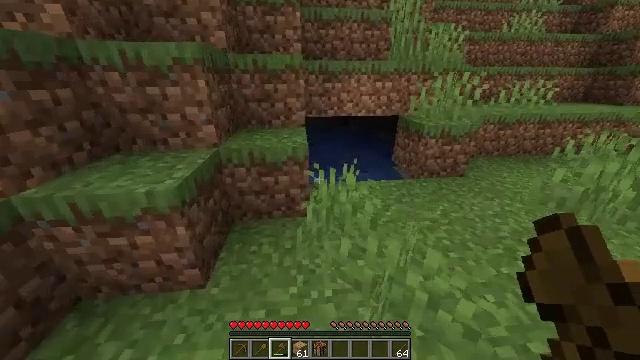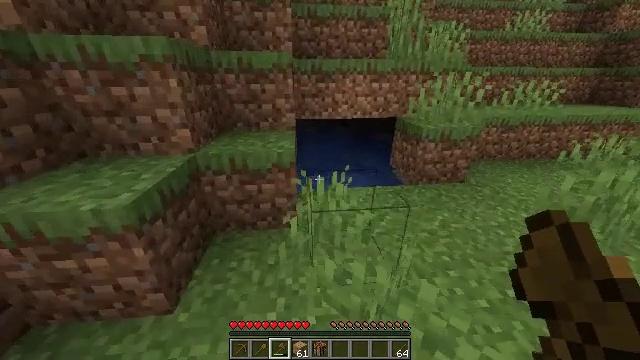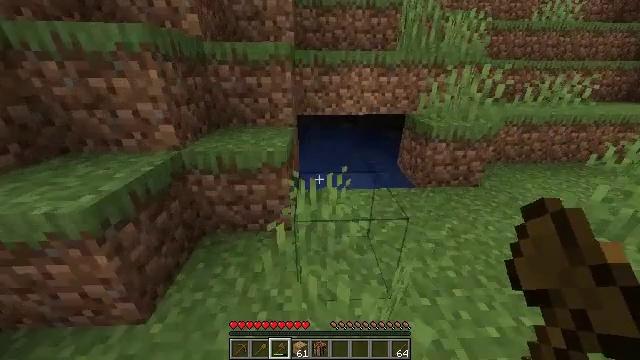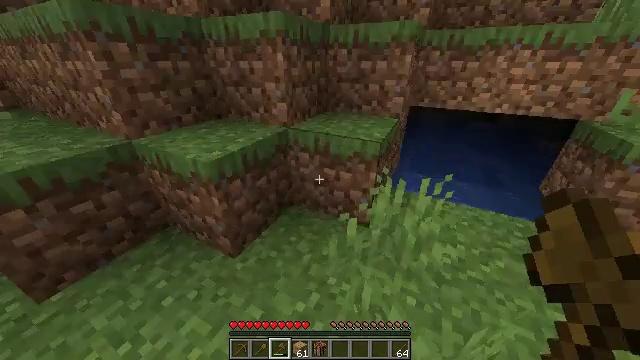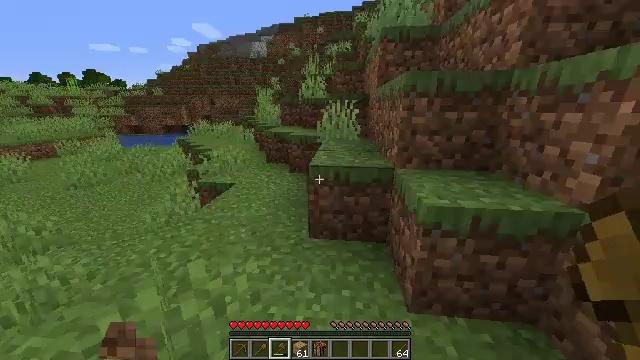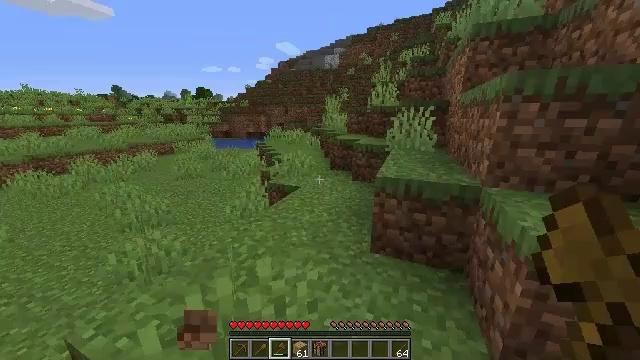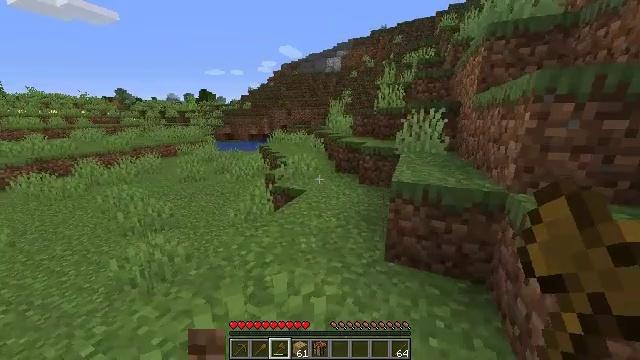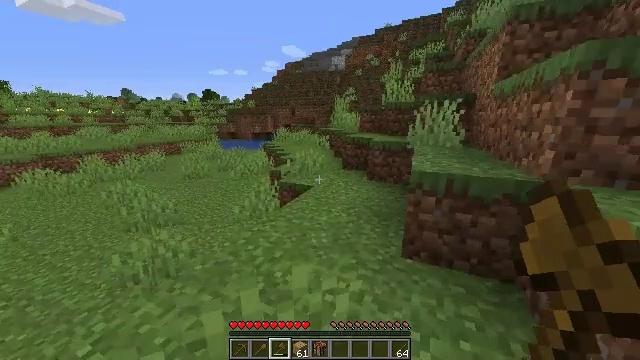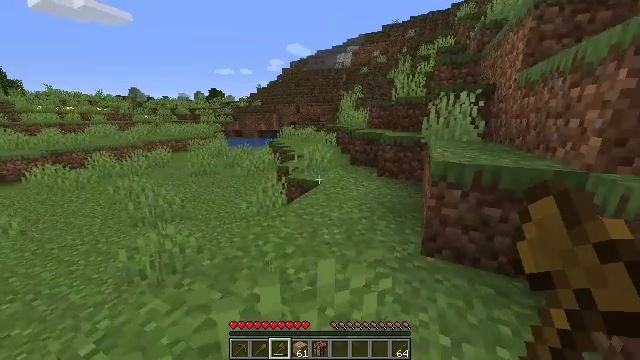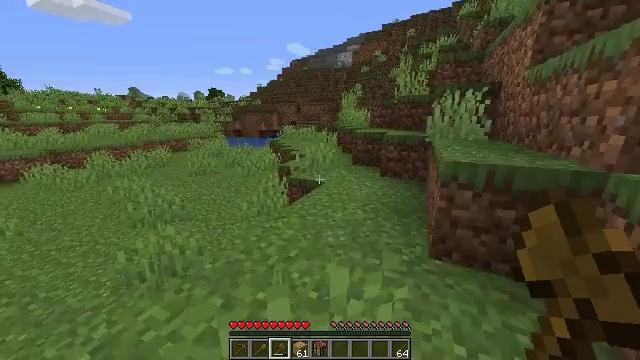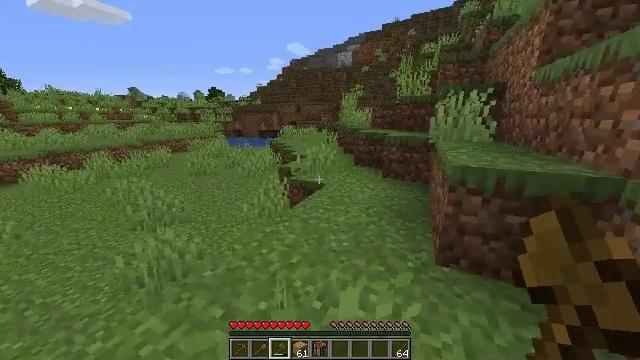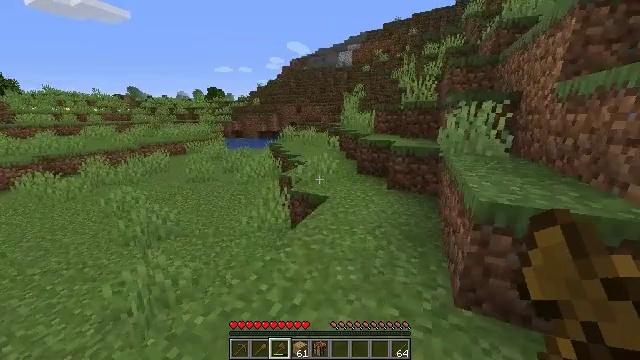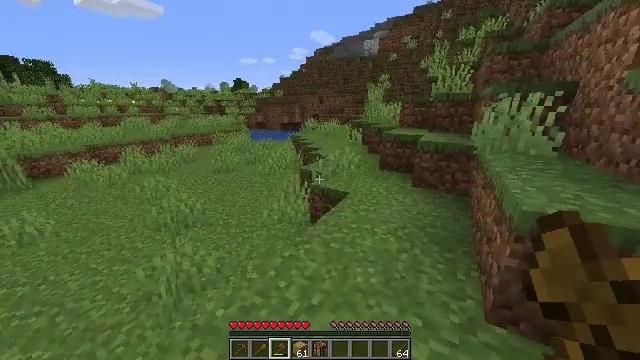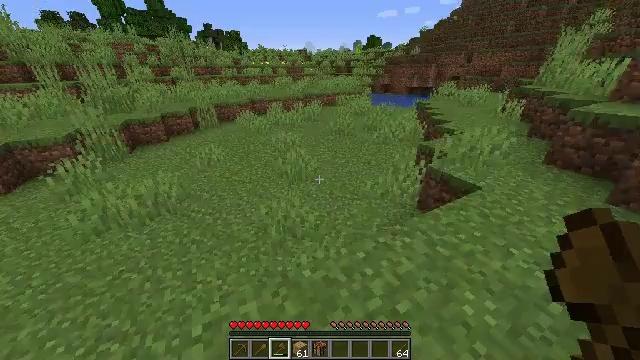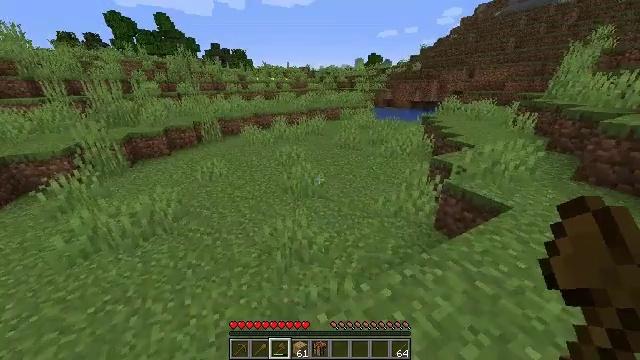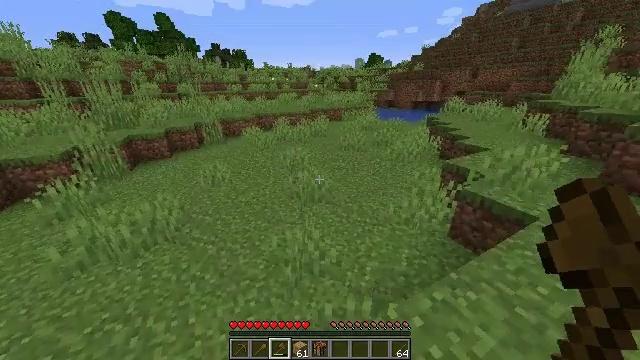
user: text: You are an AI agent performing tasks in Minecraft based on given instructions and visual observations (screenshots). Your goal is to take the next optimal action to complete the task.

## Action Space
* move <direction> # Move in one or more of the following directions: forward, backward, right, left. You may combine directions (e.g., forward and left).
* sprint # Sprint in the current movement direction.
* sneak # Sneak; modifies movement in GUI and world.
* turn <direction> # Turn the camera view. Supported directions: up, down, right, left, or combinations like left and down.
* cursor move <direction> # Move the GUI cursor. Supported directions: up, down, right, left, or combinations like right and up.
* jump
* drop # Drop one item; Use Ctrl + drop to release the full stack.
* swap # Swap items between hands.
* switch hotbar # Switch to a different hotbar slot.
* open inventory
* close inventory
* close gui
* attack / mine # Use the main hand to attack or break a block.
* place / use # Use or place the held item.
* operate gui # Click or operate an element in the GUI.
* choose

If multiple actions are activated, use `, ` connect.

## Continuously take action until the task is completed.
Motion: motion action
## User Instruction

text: Dig up the grass block for dirt.
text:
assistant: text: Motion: move forward and move right
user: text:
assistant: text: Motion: move forward and move right, turn left and down
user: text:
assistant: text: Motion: move forward and move right, turn left and down
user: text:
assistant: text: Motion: move forward and move left, turn left and up
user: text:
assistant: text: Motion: move forward and move left, turn left and up
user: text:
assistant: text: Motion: move forward and move left, sneak
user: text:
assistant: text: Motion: move forward and move left, sneak
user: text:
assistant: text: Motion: move forward and move left, sprint, turn left
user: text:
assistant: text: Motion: move forward, sprint
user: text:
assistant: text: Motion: move forward, sprint
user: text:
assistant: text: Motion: move forward, sprint
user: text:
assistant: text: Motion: move forward, sprint, turn left and down
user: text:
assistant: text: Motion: move forward and move left, sprint, turn left and down
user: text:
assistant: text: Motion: move forward and move left, sprint, turn up
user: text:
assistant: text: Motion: move forward and move left, sprint
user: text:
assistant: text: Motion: move forward and move left, turn down
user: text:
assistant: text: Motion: move forward and move left, turn left and down
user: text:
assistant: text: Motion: move forward and move left, turn right and down
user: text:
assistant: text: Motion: move forward and move left, turn right and down
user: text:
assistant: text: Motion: move left, turn right and down
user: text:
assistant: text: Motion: move left, turn right and down
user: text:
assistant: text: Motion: move left, turn right and down, attack / mine
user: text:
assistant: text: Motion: move left, turn right and down, attack / mine
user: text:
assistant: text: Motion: move left, turn right, attack / mine
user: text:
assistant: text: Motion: turn right, attack / mine
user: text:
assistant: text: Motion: turn right, attack / mine
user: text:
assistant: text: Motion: attack / mine
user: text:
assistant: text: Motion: attack / mine
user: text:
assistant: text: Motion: turn up, attack / mine
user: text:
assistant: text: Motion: attack / mine